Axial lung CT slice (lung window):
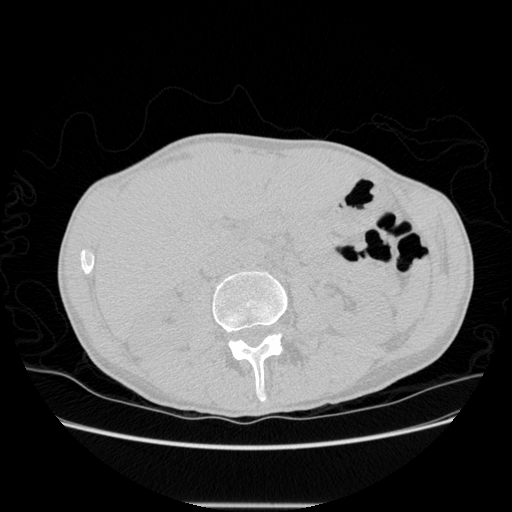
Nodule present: no